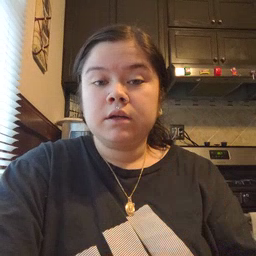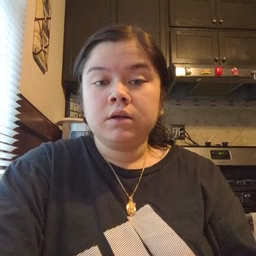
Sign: TV